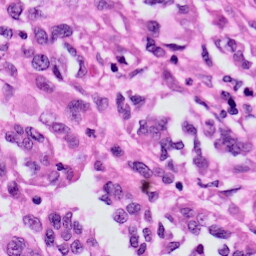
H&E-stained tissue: Skin